Question: I have Problem implementing Reactjs 0.13.1 in angularJS customs directive when I call MYCOMPONENT mixin and pass it to react I have this error
'''
TypeError: Cannot read property '__reactAutoBindMap' of undefined
at ReactClass.createClass.Constructor (react-with-addons-0.13.1.js:6237)
at Object.fn (ReceptionReactController.js:21)
at Scope.$get.Scope.$digest (angular.js:14243)
at Scope.$get.Scope.$apply (angular.js:14506)
at done (angular.js:9659)
at completeRequest (angular.js:9849)
at XMLHttpRequest.requestLoaded (angular.js:9790)(anonymous function) @ angular.js:11607$get @ angular.js:8557$get.Scope.$digest @ angular.js:14261$get.Scope.$apply @ angular.js:14506done @ angular.js:9659completeRequest @ angular.js:9849requestLoaded @ angular.js:9790
'''
I don't know why the __reactAutoBindMap is undefined inside react constructor?
MYCOMPONENT.js
'''
var MYCOMPONENT = React.createClass({
displayName: 'MYCOMPONENT',
render: function () {
return React.DOM.div(null, "Rendering faster in AngularJs with ", this.props.framework);
}
});
'''
angular view
'''
<body >
<h1>Faster Rendering With ReactJs</h1>
<div >
<input ng-model="framework" />
<hr>
<fast-ng framework="framework"></fast-ng>
</div>
</body>
'''
controller and directive
'''
/** @jsx React.DOM*/
(function () {
'use strict';
var app = angular.module('App');
var ReceptionReactController = function ($scope){
$scope.framework = 'test';
};
app.controller('ReceptionReactController', ['$scope', ReceptionReactController]).directive('fastNg', function(){
return {
restrict: 'E',
scope: {
framework: '='
},
link: function (scope, el, attrs){
scope.$watch('framework', function(newValue, oldValue){
React.render(
MYCOMPONENT({ framework: newValue }),
el[0]
);
});
}
}
});
}());
'''

I have fork plunker <URL>
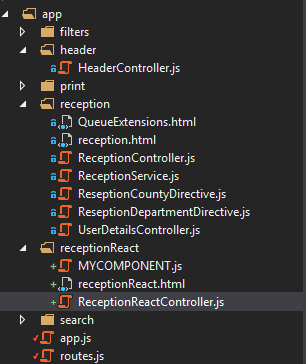
Answer: when using angular I prefer to use render and passing a component I created inside, as follow: -
'''
React.render(React.createElement(
MYCOMPONENT,{
framework: newValue
}),
el[0]
);
'''
<URL>